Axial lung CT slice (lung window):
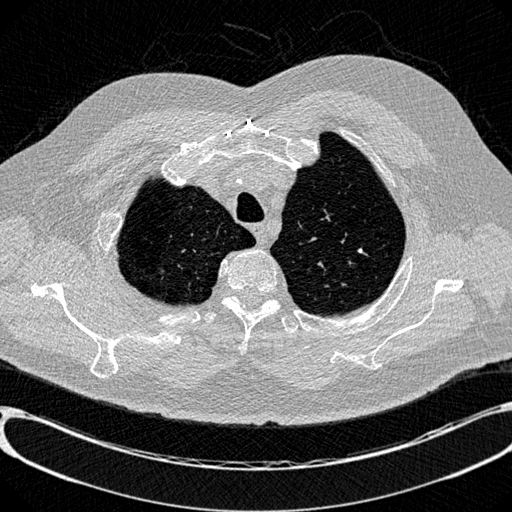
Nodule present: no